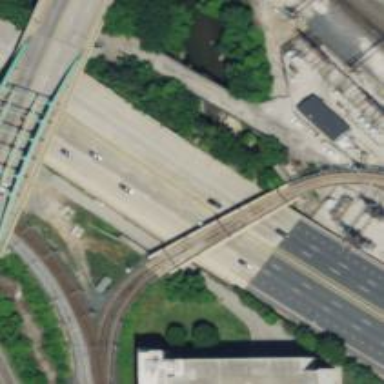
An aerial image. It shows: Light rail bridge with electrified contact line.